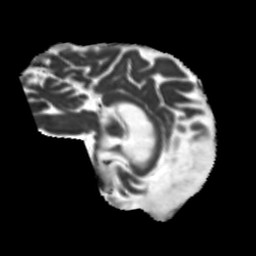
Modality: MD
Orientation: sagittal
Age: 71
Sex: male
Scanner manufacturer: siemens
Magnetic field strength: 3 T
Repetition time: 5.25 s
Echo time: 0.08 s